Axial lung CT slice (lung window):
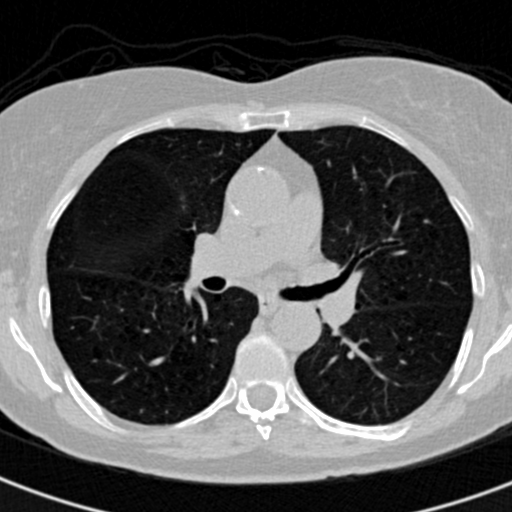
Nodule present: no